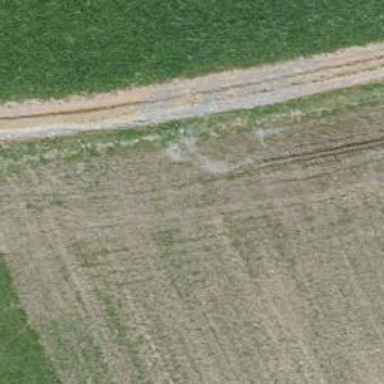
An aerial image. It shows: Gravel track with grade 2 quality.